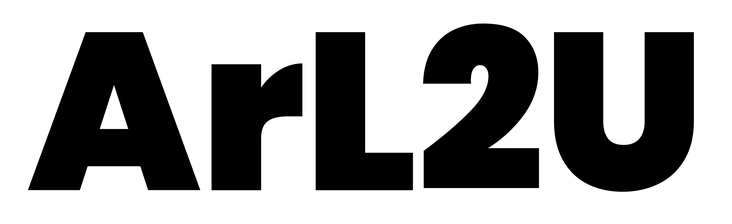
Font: Poppins-Black